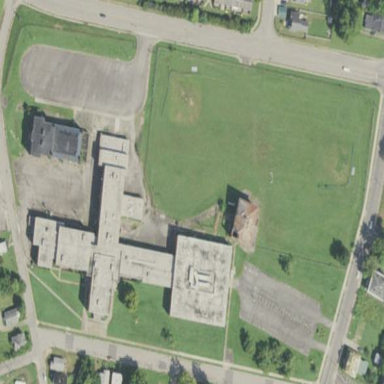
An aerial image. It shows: School.